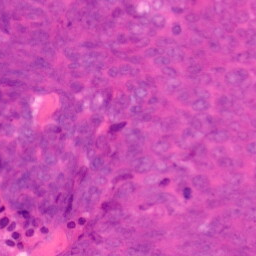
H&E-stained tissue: Colon